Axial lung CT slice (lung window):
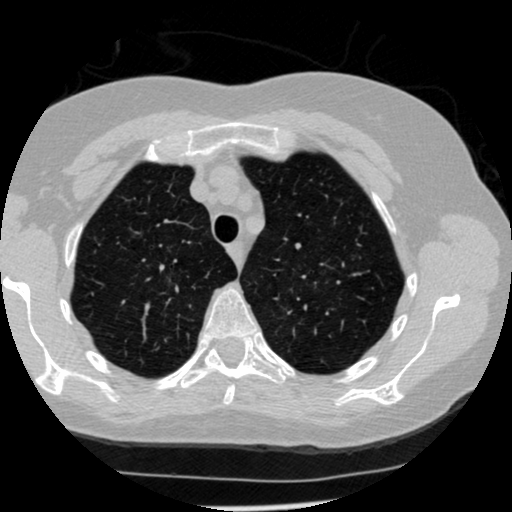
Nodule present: no